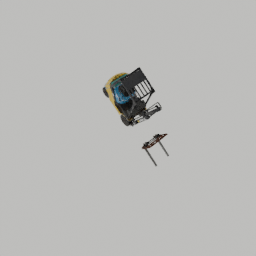
Label: mechanical